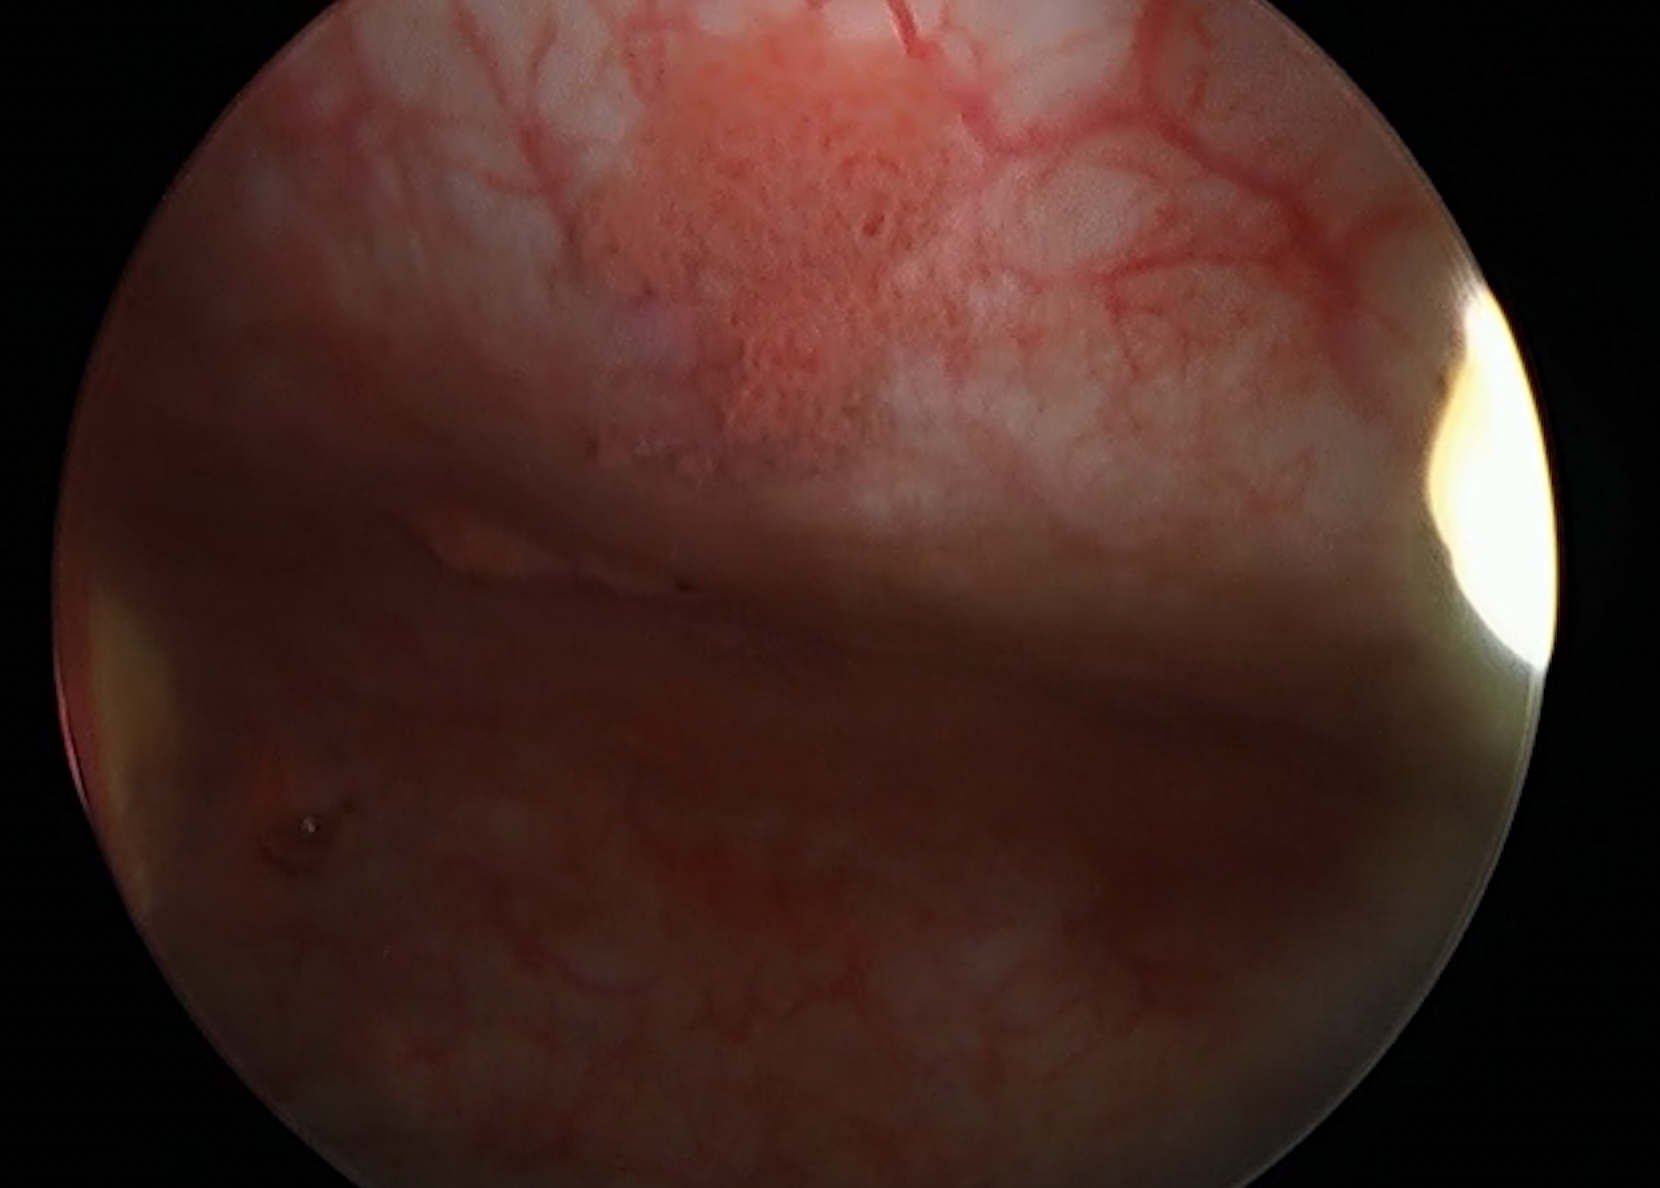
Modality: WLC
Class: Malignant
Subclass: HighGradePapillary
Lesion: Multifocal
Multifocal: 2 to 7
Stage: T1
Morphology: Papillary
Bladder cancer association: Yes